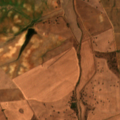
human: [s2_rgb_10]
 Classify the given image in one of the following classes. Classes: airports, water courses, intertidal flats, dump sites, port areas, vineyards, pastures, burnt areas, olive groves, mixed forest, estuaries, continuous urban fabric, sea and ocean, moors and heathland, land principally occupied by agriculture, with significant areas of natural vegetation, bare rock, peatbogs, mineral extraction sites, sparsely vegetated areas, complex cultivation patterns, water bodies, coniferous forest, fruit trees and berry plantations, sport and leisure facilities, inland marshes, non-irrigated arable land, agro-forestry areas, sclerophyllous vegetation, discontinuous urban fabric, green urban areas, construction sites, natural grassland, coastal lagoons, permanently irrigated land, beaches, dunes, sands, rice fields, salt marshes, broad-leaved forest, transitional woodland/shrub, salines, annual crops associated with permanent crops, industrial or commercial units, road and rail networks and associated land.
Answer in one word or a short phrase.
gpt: non-irrigated arable land, permanently irrigated land, olive groves